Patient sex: M
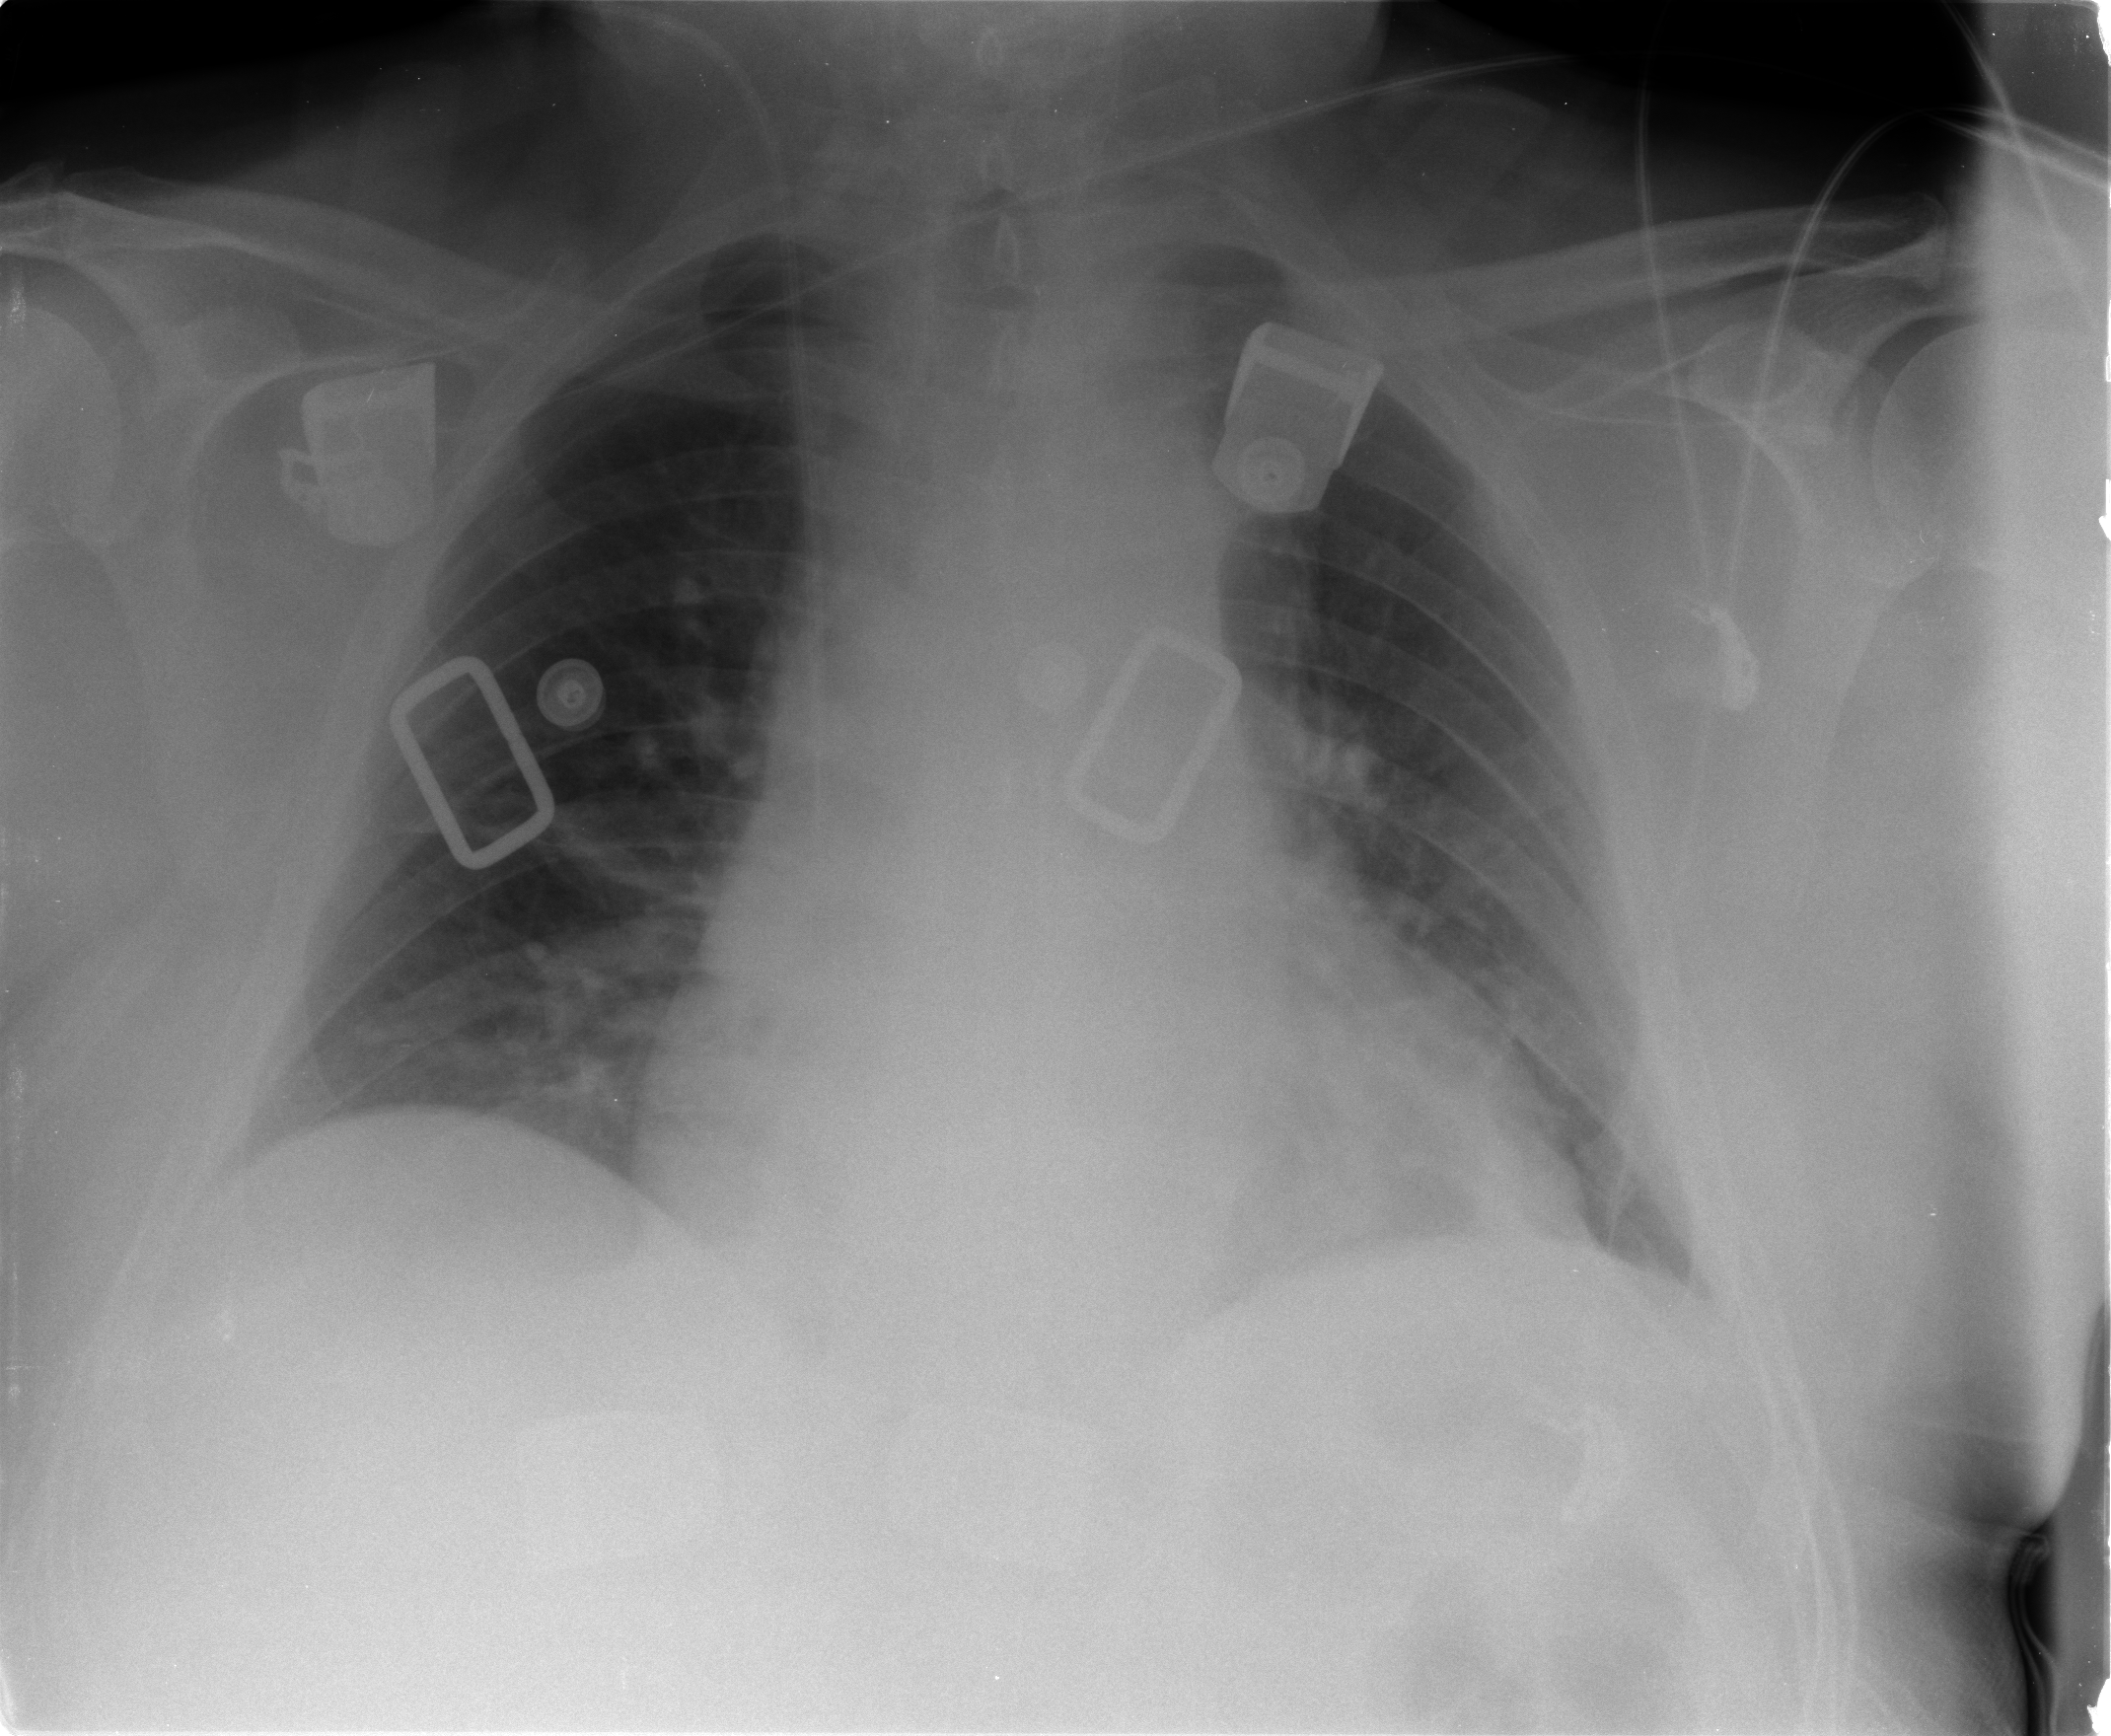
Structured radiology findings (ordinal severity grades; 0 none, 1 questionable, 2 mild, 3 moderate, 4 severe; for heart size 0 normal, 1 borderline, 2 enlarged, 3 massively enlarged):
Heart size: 2
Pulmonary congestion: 0
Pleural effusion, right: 0
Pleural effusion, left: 0
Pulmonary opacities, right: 0
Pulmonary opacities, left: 2
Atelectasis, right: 0
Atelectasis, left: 2